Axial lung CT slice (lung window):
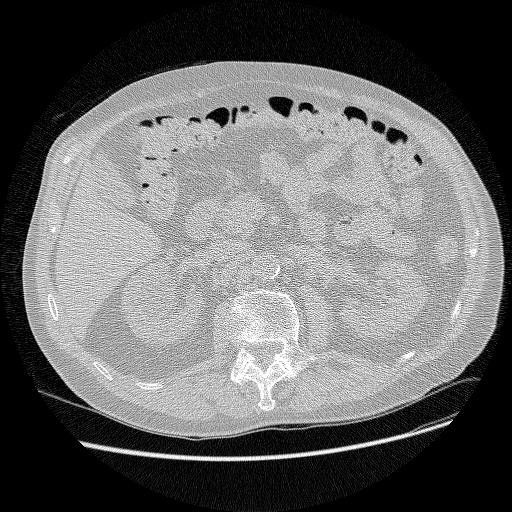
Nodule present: no